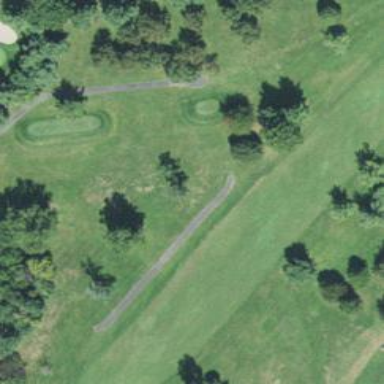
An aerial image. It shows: Asphalt service road used as golf cart path.